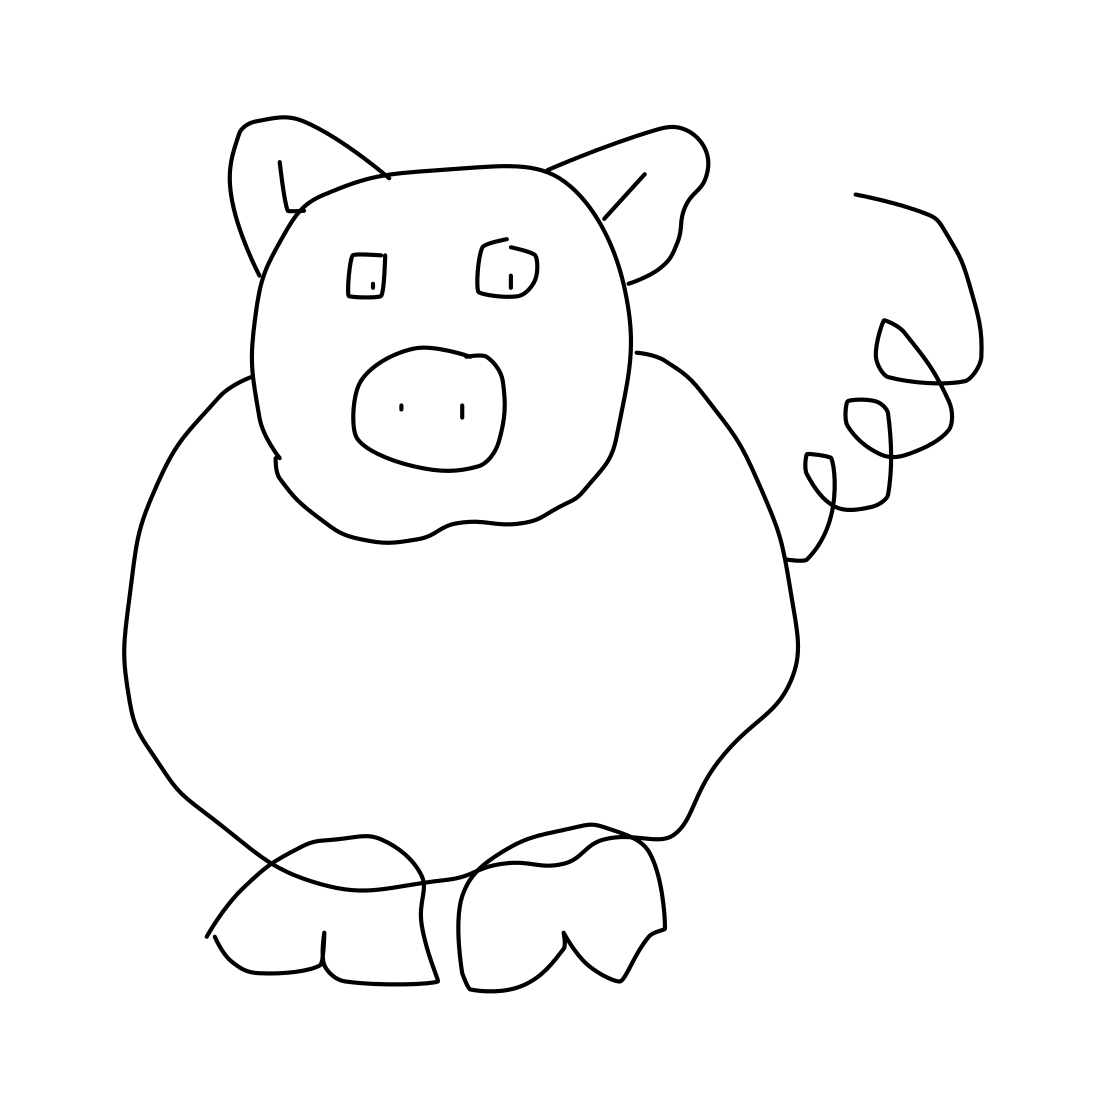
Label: pig